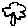
Label: tree